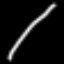
Label: line